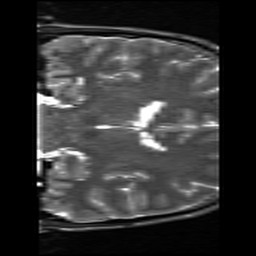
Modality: inplaneT2
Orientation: coronal
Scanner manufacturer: siemens
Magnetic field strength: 3 T
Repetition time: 6 s
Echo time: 0.057 s